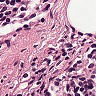
Metastatic tissue present: no